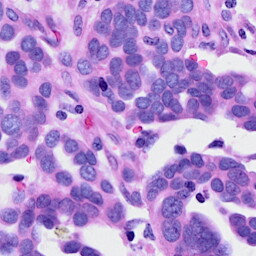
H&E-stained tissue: Ovarian